Question: I am trying to find out about the performance difference between normal multithreading and multithreading using executor (to maintain a thread pool).
The below are code examples for both.
'''
import java.lang.management.ManagementFactory;
import java.lang.management.MemoryPoolMXBean;
import java.lang.management.MemoryUsage;
import java.lang.management.ThreadMXBean;
import java.util.List;
public class Demo1 {
public static void main(String arg[]) {
Demo1 demo = new Demo1();
Thread t5 = new Thread(new Runnable() {
public void run() {
int count=0;
// Thread.State;
// System.out.println("ClientMsgReceiver started-----");
Demo1.ChildDemo obj = new Demo1.ChildDemo();
while(true) {
// System.out.println("Threadcount is"+Thread);
// System.out.println("count is"+(count++));
Thread t=new Thread(obj);
t.start();
ThreadMXBean tb = ManagementFactory.getThreadMXBean();
List<MemoryPoolMXBean> pools = ManagementFactory.getMemoryPoolMXBeans();
for (MemoryPoolMXBean pool : pools) {
MemoryUsage peak = pool.getPeakUsage();
System.out.format("Peak %s memory used: %,d%n",
pool.getName(), peak.getUsed());
System.out.format("Peak %s memory reserved: %,d%n",
pool.getName(), peak.getCommitted());
}
System.out.println("Current Thread Count"+ tb.getThreadCount());
System.out.println("Peak Thread Count"+ tb.getPeakThreadCount());
System.out.println("Current_Thread_Cpu_Time "
+ tb.getCurrentThreadCpuTime());
System.out.println("Daemon Thread Count" +tb.getDaemonThreadCount());
}
// ChatLogin = new ChatLogin();
}
});
t5.start();
}
static class ChildDemo implements Runnable {
public void run() {
try {
// System.out.println("Thread Started with custom Run method");
Thread.sleep(100000);
} catch (InterruptedException e) {
// TODO Auto-generated catch block
e.printStackTrace();
}
finally {
System.out.println("A" +Thread.activeCount());
}
}
}
}
'''
'''
import java.lang.management.ManagementFactory;
import java.lang.management.MemoryPoolMXBean;
import java.lang.management.MemoryUsage;
import java.lang.management.ThreadMXBean;
import java.util.List;
import java.util.concurrent.ArrayBlockingQueue;
import java.util.concurrent.BlockingQueue;
import java.util.concurrent.ThreadPoolExecutor;
import java.util.concurrent.TimeUnit;
public class Executor_Demo {
public static void main(String arg[]) {
BlockingQueue<Runnable> queue = new ArrayBlockingQueue<Runnable>(10);
ThreadPoolExecutor executor = new ThreadPoolExecutor(
10, 100, 10, TimeUnit.MICROSECONDS, queue);
Executor_Demo demo = new Executor_Demo();
executor.execute(new Runnable() {
public void run() {
int count=0;
// System.out.println("ClientMsgReceiver started-----");
Executor_Demo.Demo demo2 = new Executor_Demo.Demo();
BlockingQueue<Runnable> queue1 = new ArrayBlockingQueue<Runnable>(1000);
ThreadPoolExecutor executor1 = new ThreadPoolExecutor(
1000, 10000, 10, TimeUnit.MICROSECONDS, queue1);
while(true) {
// System.out.println("Threadcount is"+Thread);
// System.out.println("count is"+(count++));
Runnable command= new Demo();
// executor1.execute(command);
executor1.submit(command);
// Thread t=new Thread(demo2);
// t.start();
ThreadMXBean tb = ManagementFactory.getThreadMXBean();
/* try {
executor1.awaitTermination(100, TimeUnit.MICROSECONDS);
} catch (InterruptedException e) {
// TODO Auto-generated catch block
e.printStackTrace();
} */
List<MemoryPoolMXBean> pools = ManagementFactory.getMemoryPoolMXBeans();
for (MemoryPoolMXBean pool : pools) {
MemoryUsage peak = pool.getPeakUsage();
System.out.format("Peak %s memory used: %,d%n",
pool.getName(), peak.getUsed());
System.out.format("Peak %s memory reserved: %,d%n",
pool.getName(), peak.getCommitted());
}
System.out.println("daemon threads"+tb.getDaemonThreadCount());
System.out.println("All threads"+tb.getAllThreadIds());
System.out.println("current thread CPU time "
+ tb.getCurrentThreadCpuTime());
System.out.println("current thread user time "
+ tb.getCurrentThreadUserTime());
System.out.println("Total started thread count "
+ tb.getTotalStartedThreadCount());
System.out.println("Current Thread Count"+ tb.getThreadCount());
System.out.println("Peak Thread Count"+ tb.getPeakThreadCount());
System.out.println("Current_Thread_Cpu_Time "
+ tb.getCurrentThreadCpuTime());
System.out.println("Daemon Thread Count"
+ tb.getDaemonThreadCount());
// executor1.shutdown();
}
//ChatLogin = new ChatLogin();
}
});
executor.shutdown();
}
static class Demo implements Runnable {
public void run() {
try {
// System.out.println("Thread Started with custom Run method");
Thread.sleep(100000);
} catch (InterruptedException e) {
// TODO Auto-generated catch block
e.printStackTrace();
}
finally {
System.out.println("A" +Thread.activeCount());
}
}
}
}
'''
Sample output
When I run both programs, it turns out the executor is more expensive than normal multithreading. why is this so?
And given this, what is the use of executor exactly? We use the executor to manage thread pools.
I would have expected the executor to give better results than normal multithreading.
Basically I'm doing this as I need to handle millions of clients using socket programming with multithreading.
Any suggestions will be helpful.
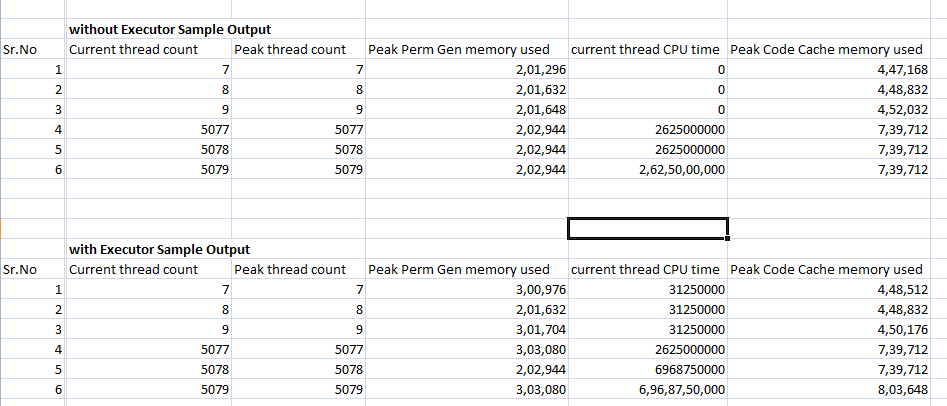
Answer: To see how something scales, I would try to keep the cost of monitoring to a minimum and I would compare a small number to a large number.
'''
public class Executor_Demo {
public static void main(String... arg) throws ExecutionException, InterruptedException {
int nThreads = 5100;
ExecutorService executor = Executors.newFixedThreadPool(nThreads, new DaemonThreadFactory());
List<Future<Results>> futures = new ArrayList<Future<Results>>();
for (int i = 0; i < nThreads; i++) {
futures.add(executor.submit(new BackgroundCallable()));
}
Results result = new Results();
for (Future<Results> future : futures) {
result.merge(future.get());
}
executor.shutdown();
result.print(System.out);
}
static class Results {
private long cpuTime;
private long userTime;
Results() {
final ThreadMXBean tb = ManagementFactory.getThreadMXBean();
cpuTime = tb.getCurrentThreadCpuTime();
userTime = tb.getCurrentThreadUserTime();
}
public void merge(Results results) {
cpuTime += results.cpuTime;
userTime += results.userTime;
}
public void print(PrintStream out) {
ThreadMXBean tb = ManagementFactory.getThreadMXBean();
List<MemoryPoolMXBean> pools = ManagementFactory.getMemoryPoolMXBeans();
for (int i = 0, poolsSize = pools.size(); i < poolsSize; i++) {
MemoryPoolMXBean pool = pools.get(i);
MemoryUsage peak = pool.getPeakUsage();
out.format("Peak %s memory used: %,d%n", pool.getName(), peak.getUsed());
out.format("Peak %s memory reserved: %,d%n", pool.getName(), peak.getCommitted());
}
out.println("Total thread CPU time " + cpuTime);
out.println("Total thread user time " + userTime);
out.println("Total started thread count " + tb.getTotalStartedThreadCount());
out.println("Current Thread Count " + tb.getThreadCount());
out.println("Peak Thread Count " + tb.getPeakThreadCount());
out.println("Daemon Thread Count " + tb.getDaemonThreadCount());
}
}
static class DaemonThreadFactory implements ThreadFactory {
@Override
public Thread newThread(Runnable r) {
Thread t = new Thread(r);
t.setDaemon(true);
return t;
}
}
static class BackgroundCallable implements Callable<Results> {
@Override
public Results call() throws Exception {
Thread.sleep(100);
return new Results();
}
}
}
'''
when tested with '-XX:MaxNewSize=64m' (this limits the size temporary memory spaces will increase)
'''
100 threads
Peak Code Cache memory used: 386,880
Peak Code Cache memory reserved: 2,555,904
Peak PS Eden Space memory used: 41,280,984
Peak PS Eden Space memory reserved: 50,331,648
Peak PS Survivor Space memory used: 0
Peak PS Survivor Space memory reserved: 8,388,608
Peak PS Old Gen memory used: 0
Peak PS Old Gen memory reserved: 192,675,840
Peak PS Perm Gen memory used: 3,719,616
Peak PS Perm Gen memory reserved: 21,757,952
Total thread CPU time 20000000
Total thread user time 20000000
Total started thread count 105
Current Thread Count 93
Peak Thread Count 105
Daemon Thread Count 92
5100 threads
Peak Code Cache memory used: 425,728
Peak Code Cache memory reserved: 2,555,904
Peak PS Eden Space memory used: 59,244,544
Peak PS Eden Space memory reserved: 59,244,544
Peak PS Survivor Space memory used: 2,949,152
Peak PS Survivor Space memory reserved: 8,388,608
Peak PS Old Gen memory used: 3,076,400
Peak PS Old Gen memory reserved: 192,675,840
Peak PS Perm Gen memory used: 3,787,096
Peak PS Perm Gen memory reserved: 21,757,952
Total thread CPU time 810000000
Total thread user time 150000000
Total started thread count 5105
Current Thread Count 5105
Peak Thread Count 5105
Daemon Thread Count 5104
'''
The main increase is the increase in old gen used ~ 3 MB or about 6 KB per thread. and the CPU used by 956 ms or about 0.2 ms per thread.
---
In your first example, you are creating one thread, in the second you are creating 1000.
The output you are performing appears to be most of the work and you have much more output in the second case than the first.
You need to be sure your testing and monitoring is far more light weight than want you are trying to monitor/measure.